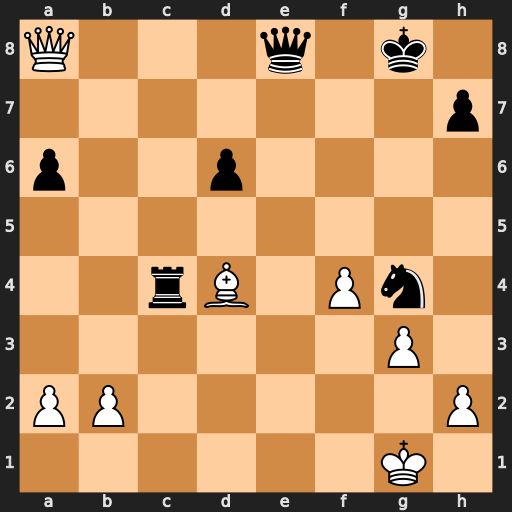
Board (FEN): Q3q1k1/7p/p2p4/8/2rB1Pn1/6P1/PP5P/6K1
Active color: w
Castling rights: -
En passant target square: -
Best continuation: Qxe8#